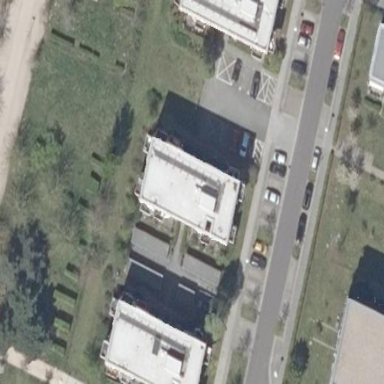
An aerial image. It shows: Building with apartments and flat roof.